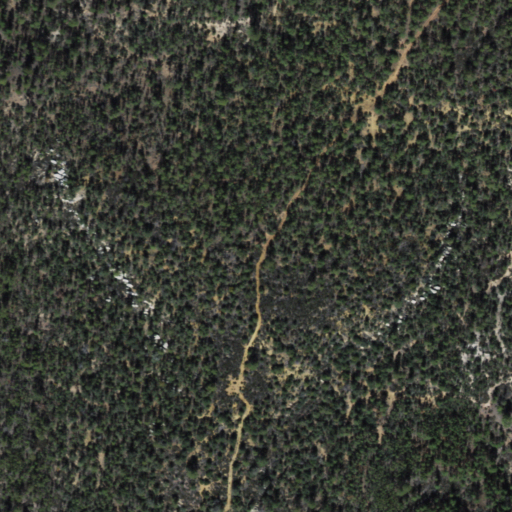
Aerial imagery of ridge(s) in Arizona named Skiddy Ridge containing only evergreen forest